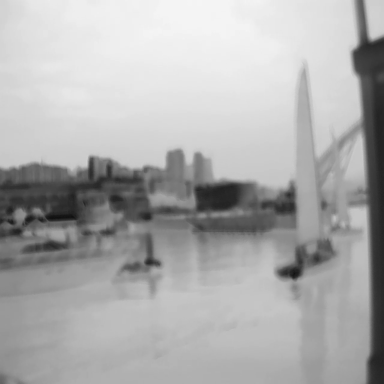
There are three objects shown in the infrared image, including two sailboats, and a canoe.